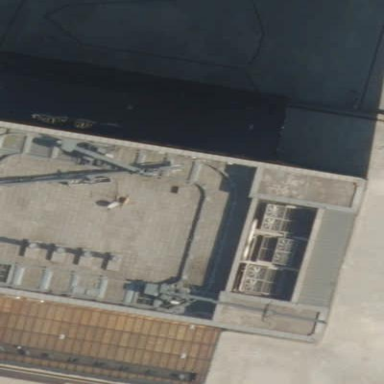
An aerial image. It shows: Part of building.